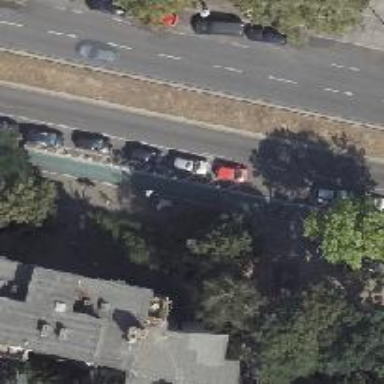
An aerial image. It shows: Green asphalt cycleway lane.